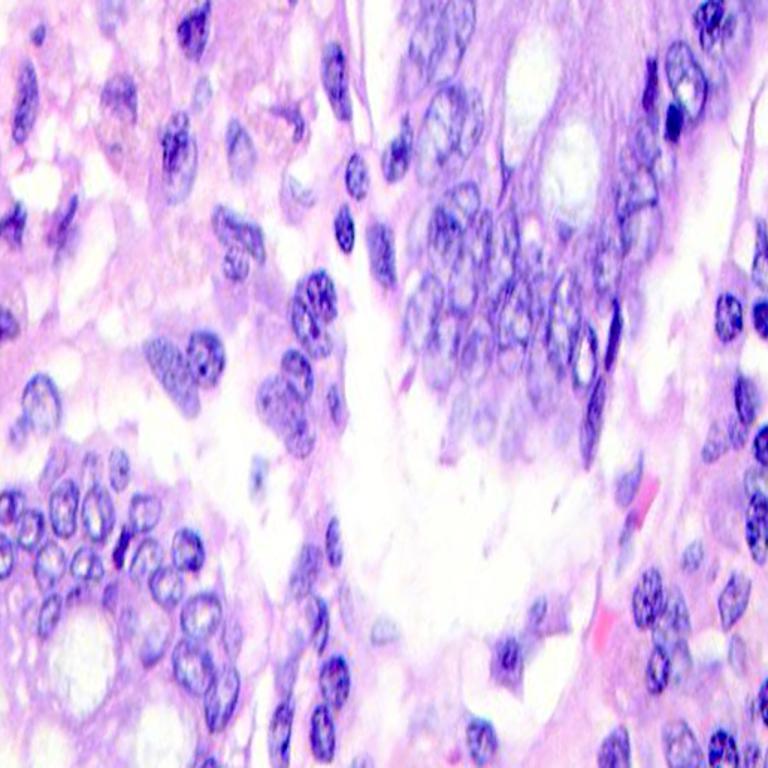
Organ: colon
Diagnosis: benign